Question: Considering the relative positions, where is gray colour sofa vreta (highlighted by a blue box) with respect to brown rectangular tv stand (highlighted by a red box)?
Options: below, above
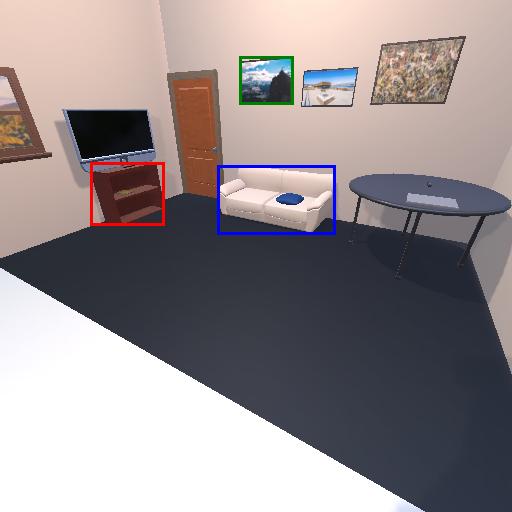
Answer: below